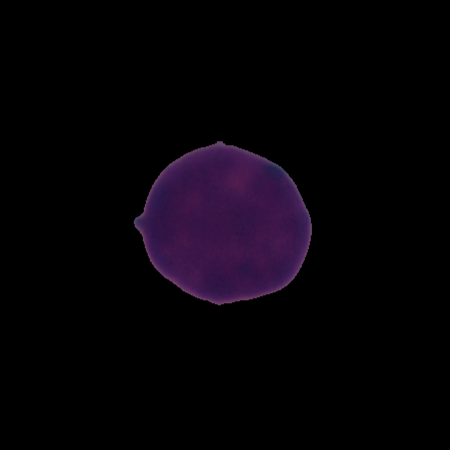
Label: healthy